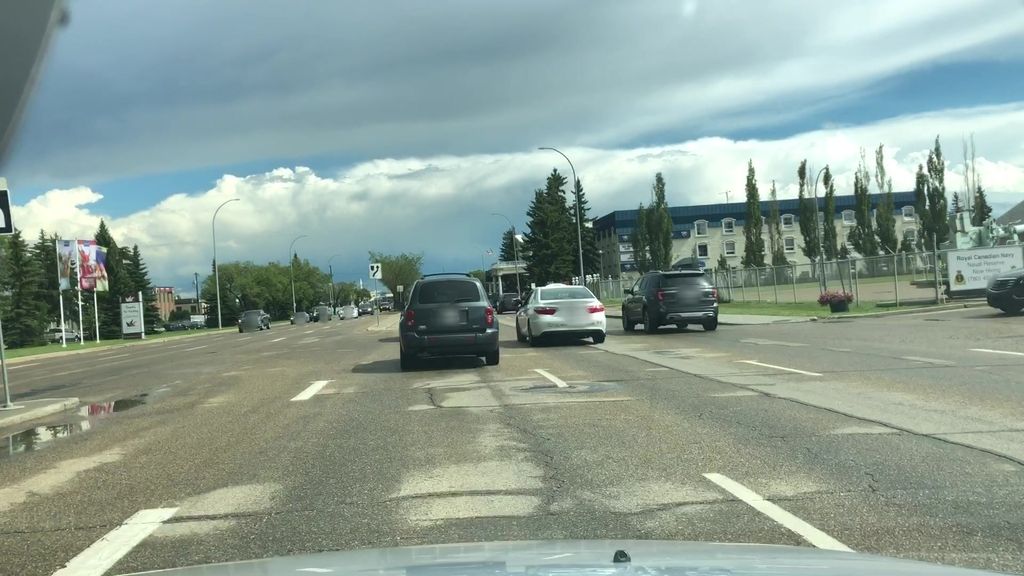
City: edmonton